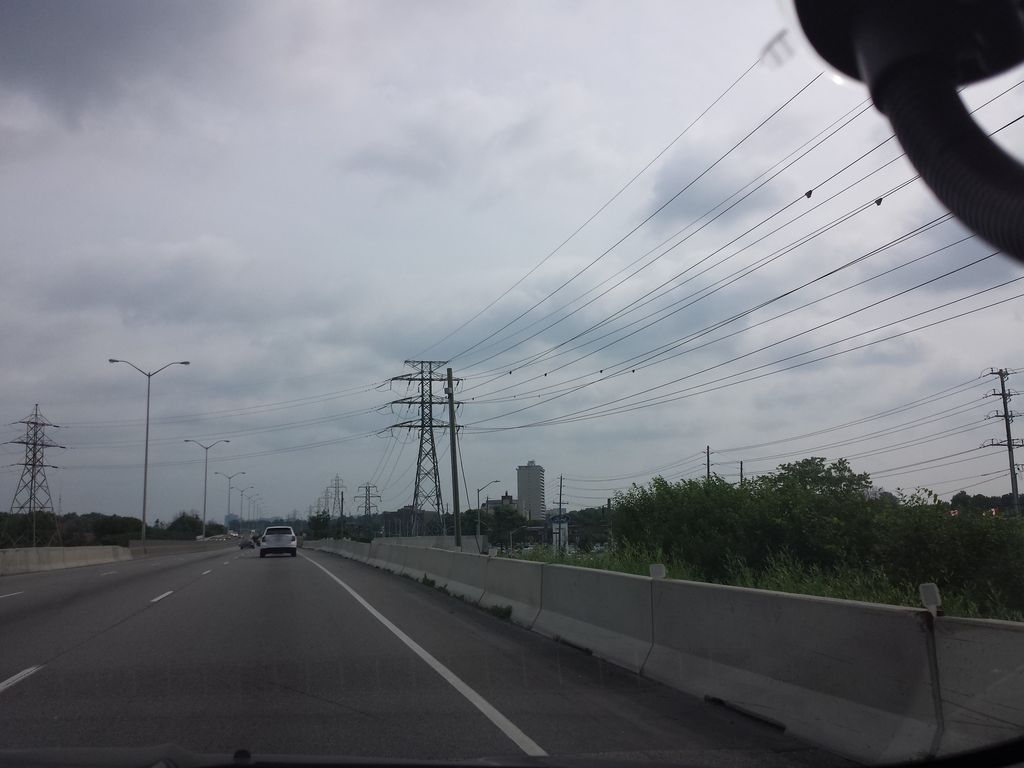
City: ottawa-gatineau